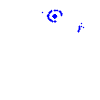
Particle: electron